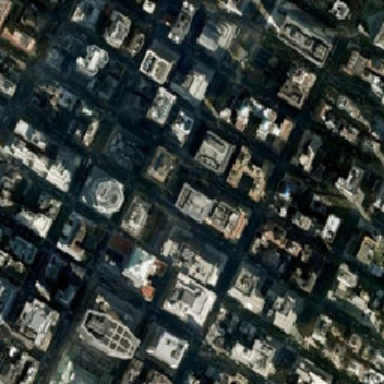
The houses in the business district are very close .